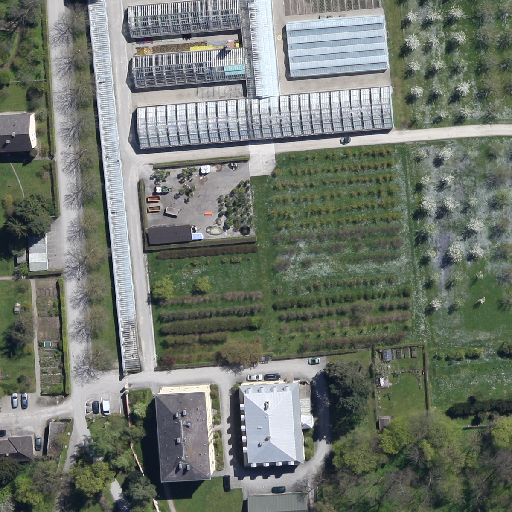
Referring expression: light-duty vehicle